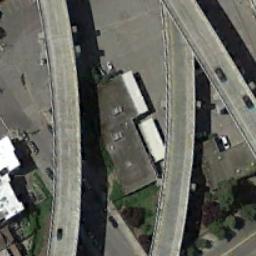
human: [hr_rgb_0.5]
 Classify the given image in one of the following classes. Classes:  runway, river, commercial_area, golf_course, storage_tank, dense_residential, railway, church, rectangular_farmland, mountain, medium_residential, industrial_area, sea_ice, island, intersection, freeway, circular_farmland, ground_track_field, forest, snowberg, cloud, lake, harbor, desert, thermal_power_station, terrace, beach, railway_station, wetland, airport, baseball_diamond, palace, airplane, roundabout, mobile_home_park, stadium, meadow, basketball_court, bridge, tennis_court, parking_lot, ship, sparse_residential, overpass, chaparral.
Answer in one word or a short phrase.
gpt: overpass